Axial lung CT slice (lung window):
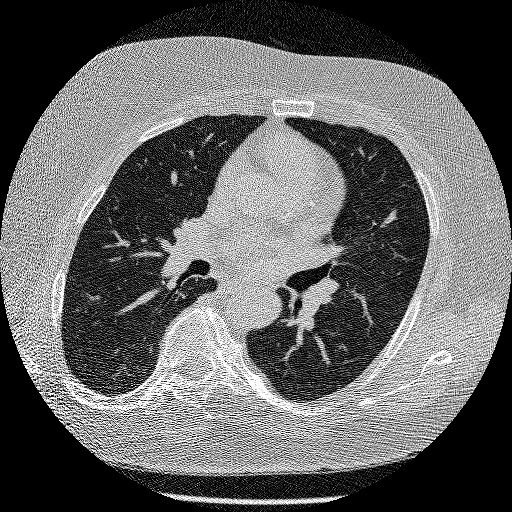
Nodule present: no